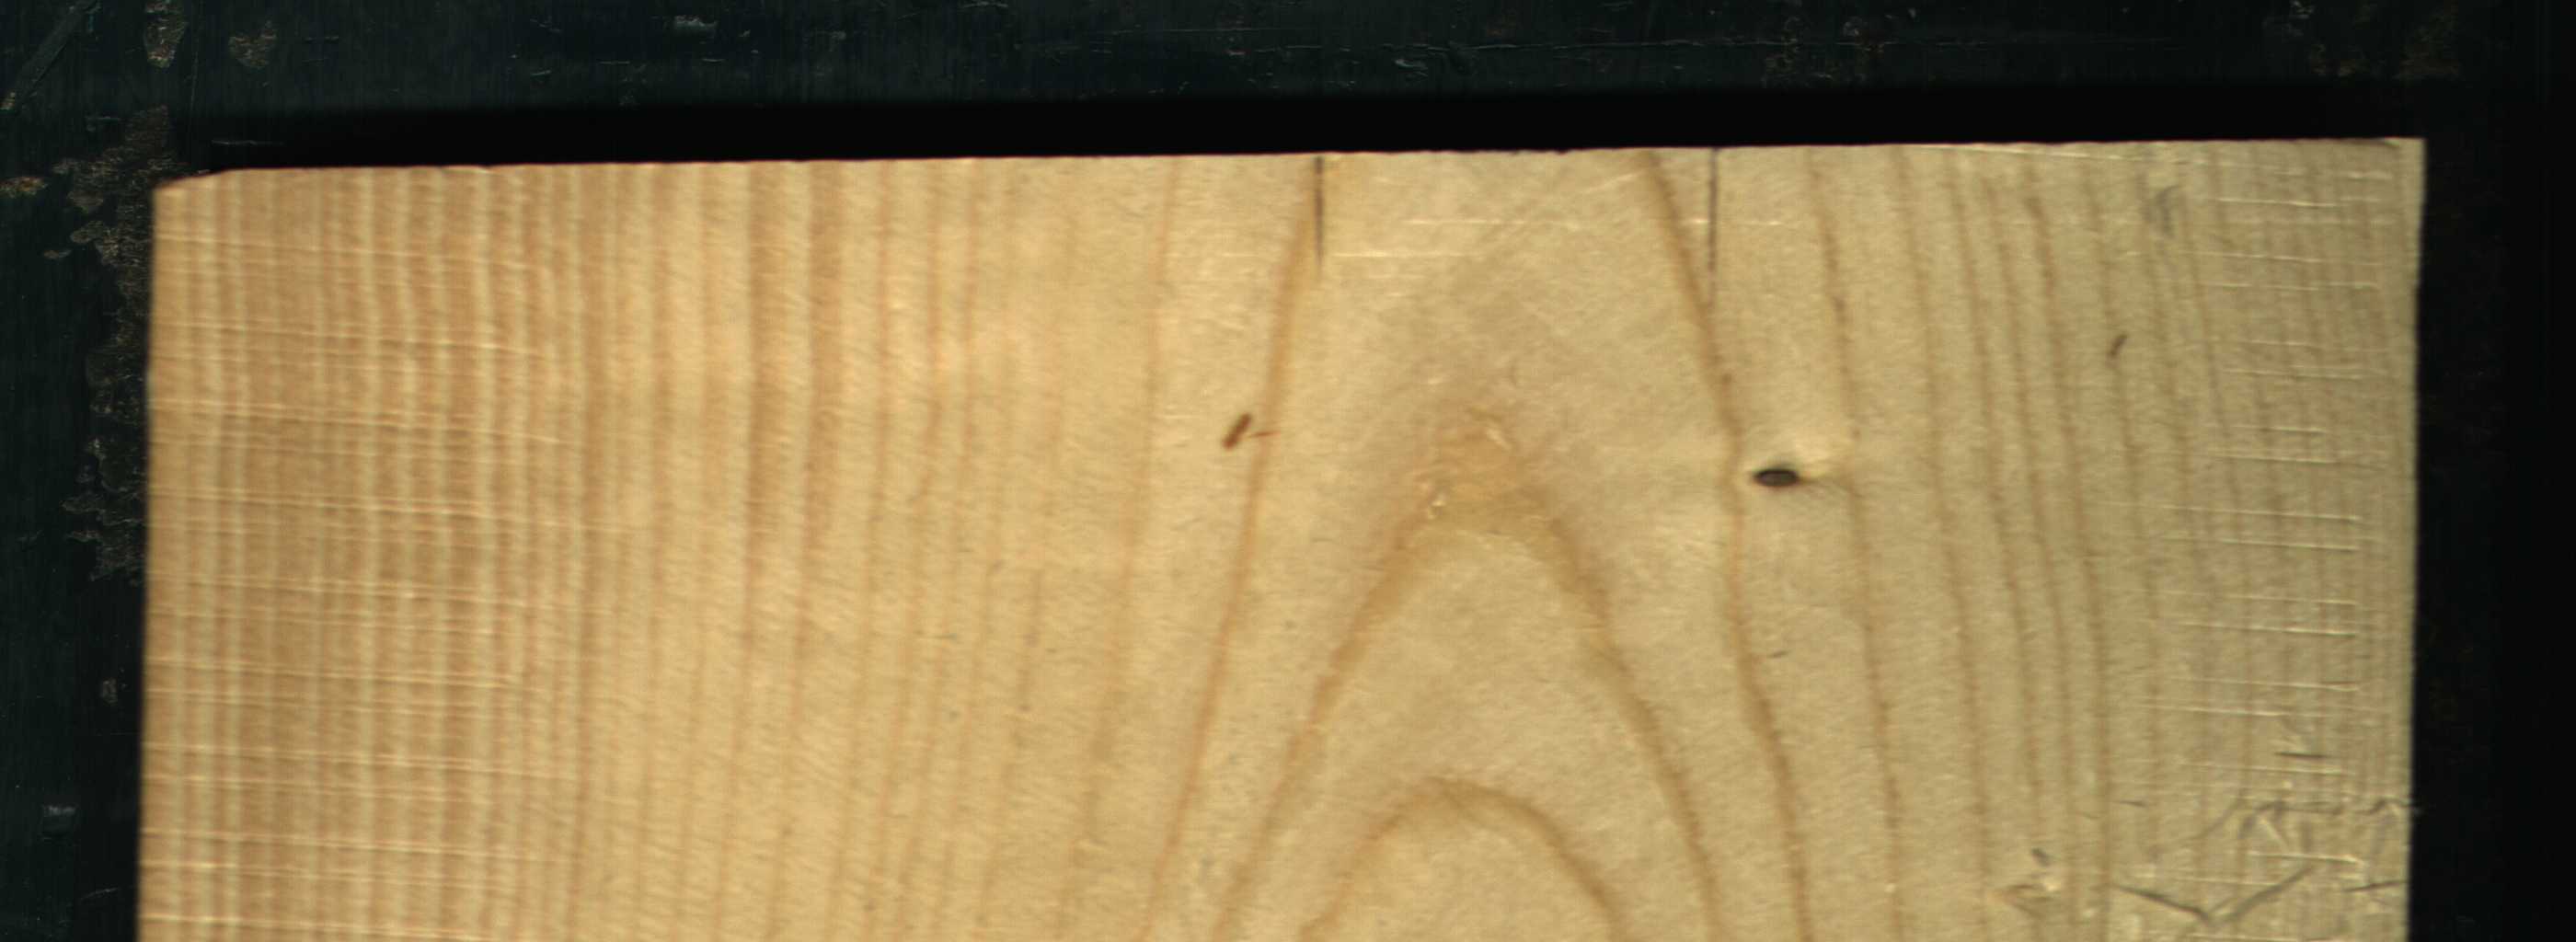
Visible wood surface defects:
resin
Dead_Knot